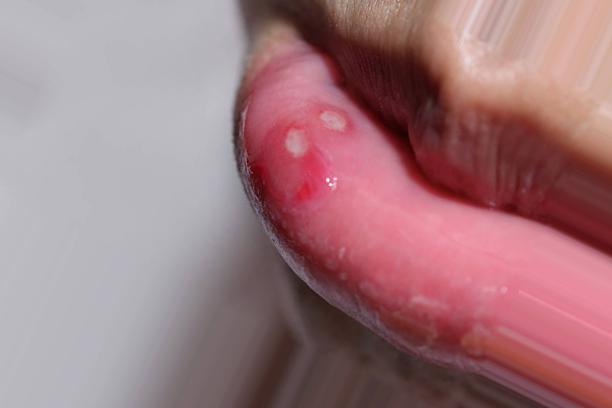
Condition: Mouth Ulcer